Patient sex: F
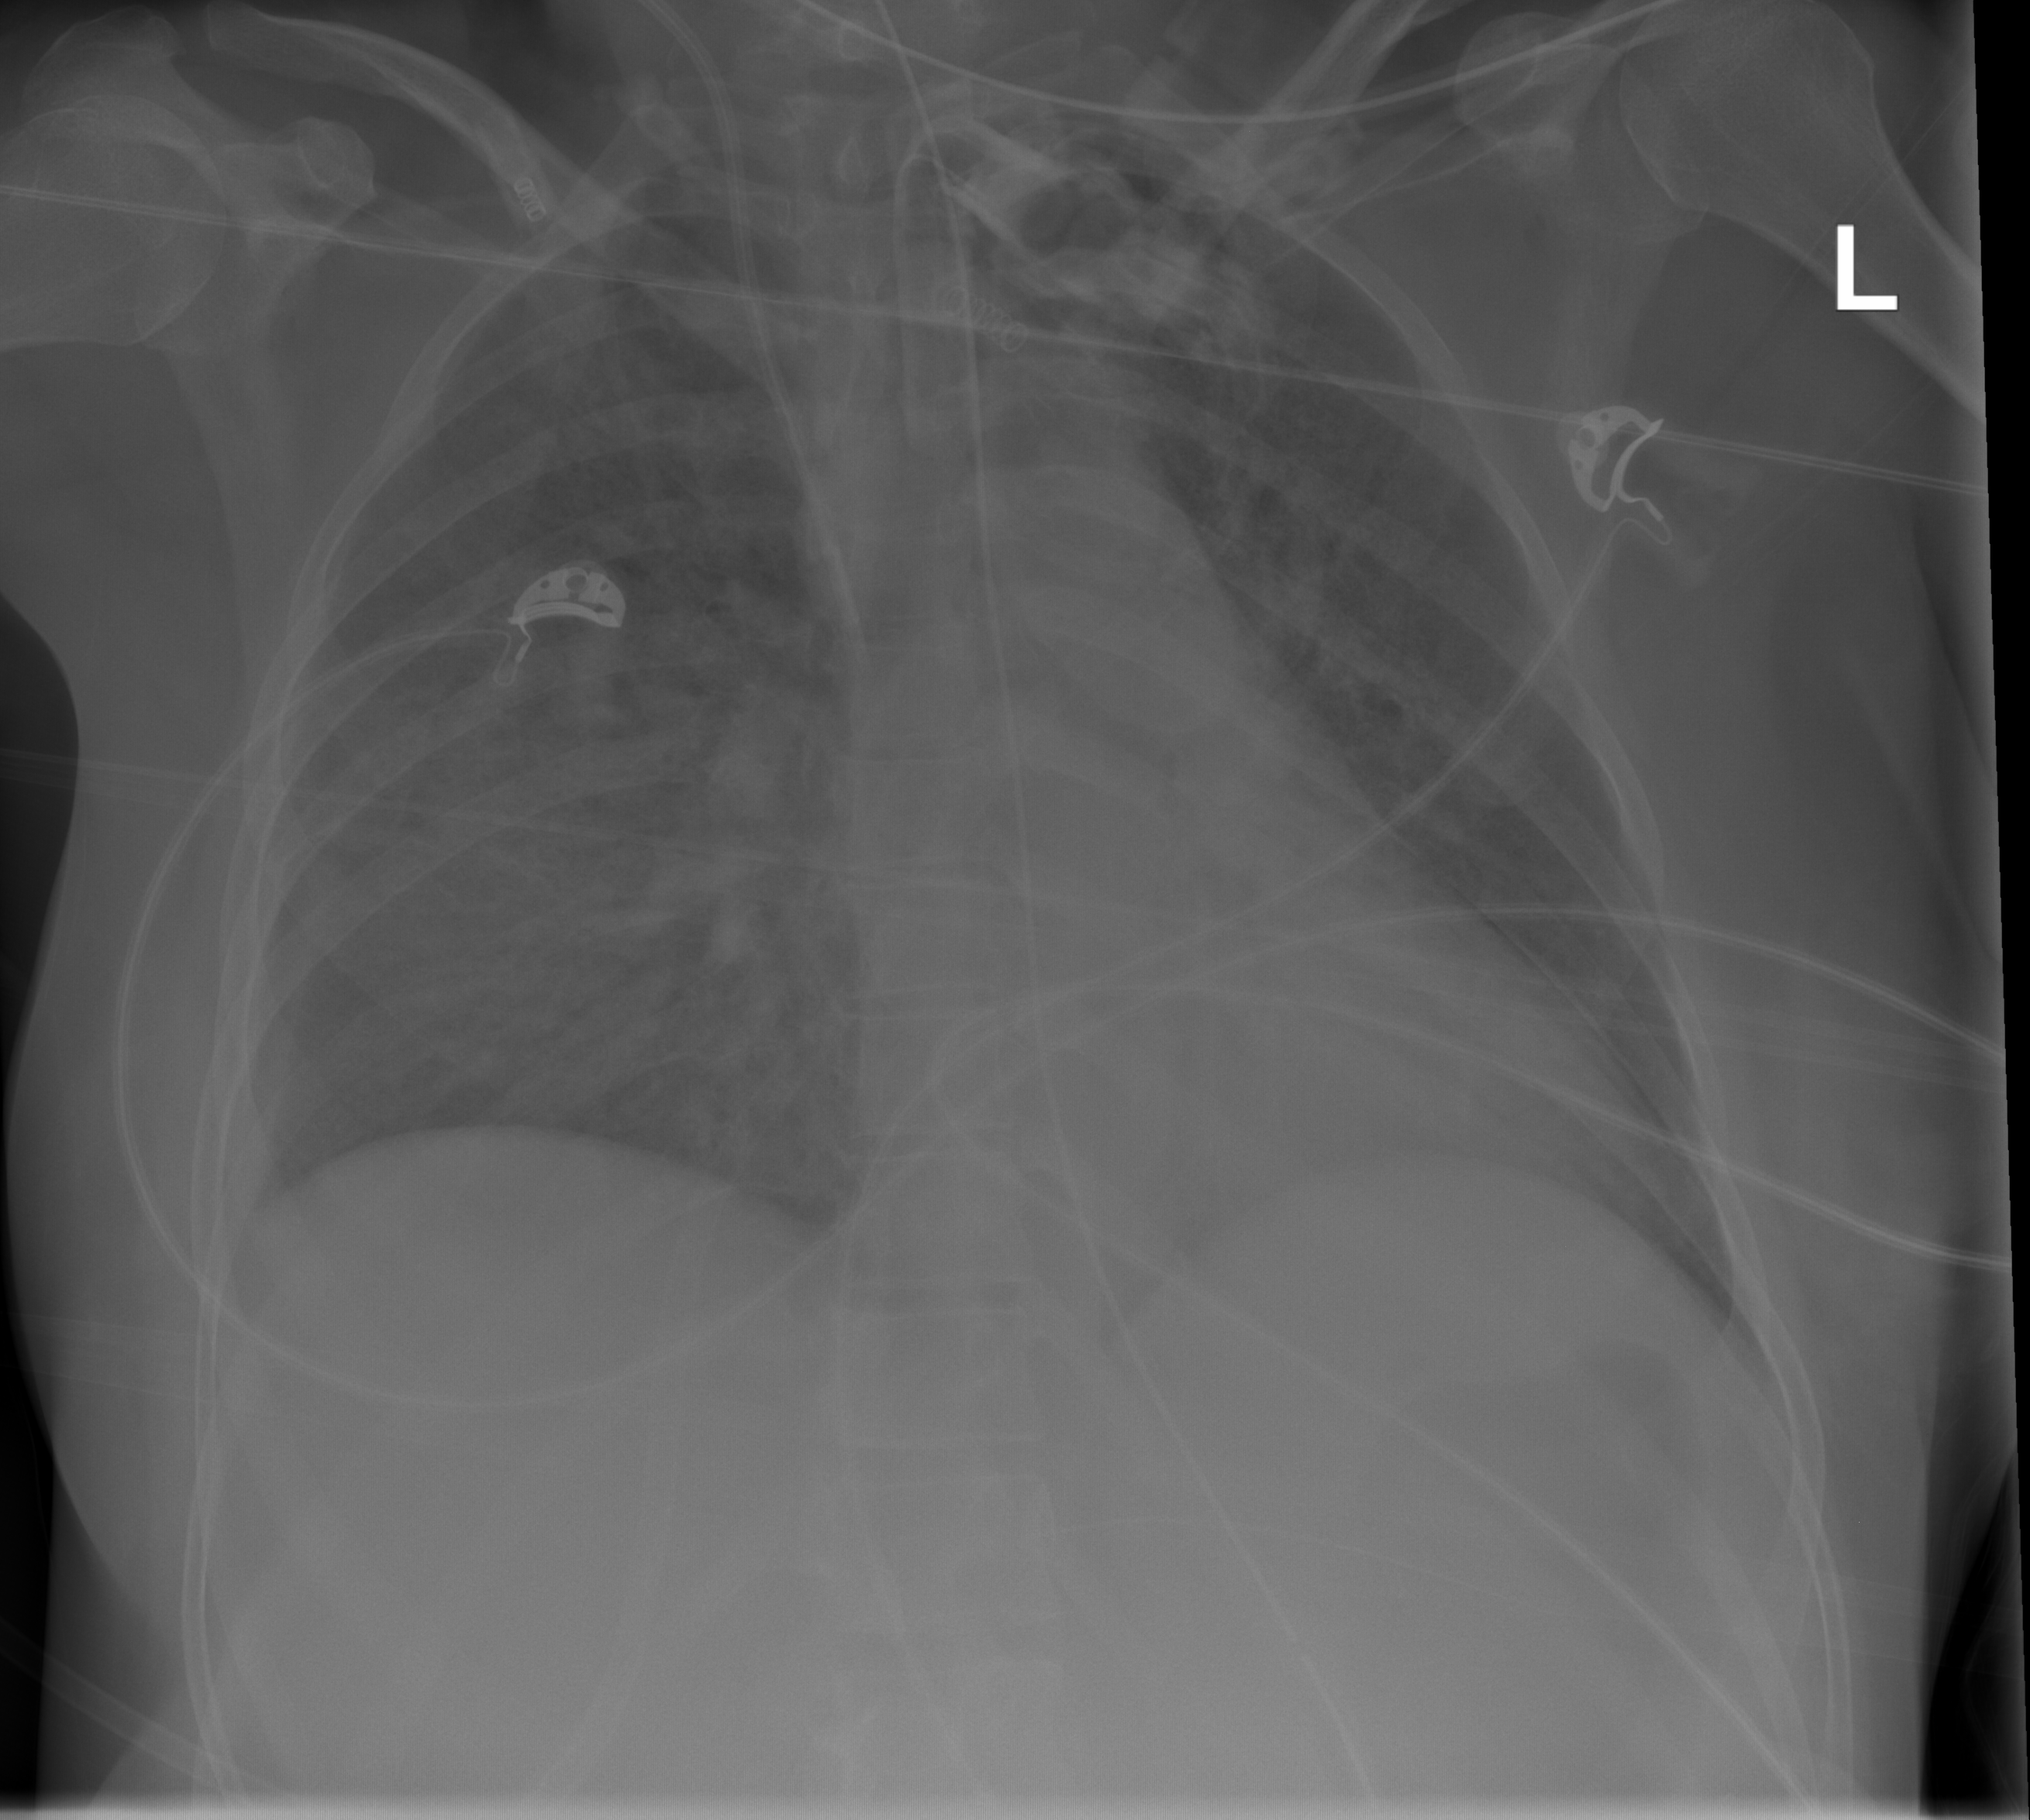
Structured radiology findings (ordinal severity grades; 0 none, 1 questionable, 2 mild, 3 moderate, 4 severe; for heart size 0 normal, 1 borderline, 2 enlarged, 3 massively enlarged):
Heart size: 0
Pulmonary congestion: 2
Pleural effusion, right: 0
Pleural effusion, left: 0
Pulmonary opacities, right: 4
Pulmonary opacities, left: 4
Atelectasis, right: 0
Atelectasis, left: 0